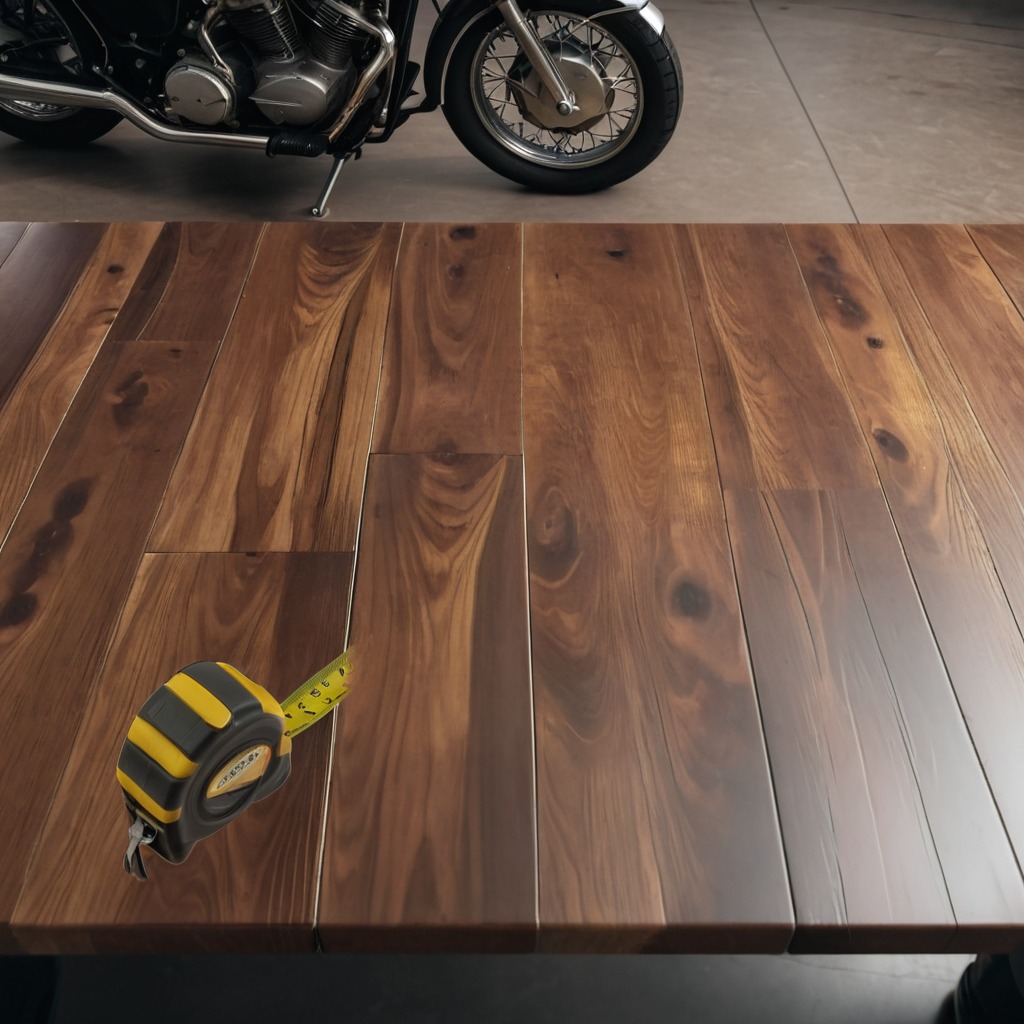
A measuring tape lies on an oil-spilled wooden table in a vintage motorcycle garage.